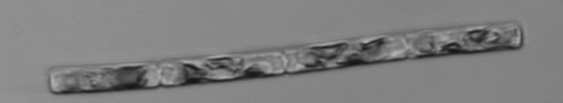
Label: Guinardia_delicatula